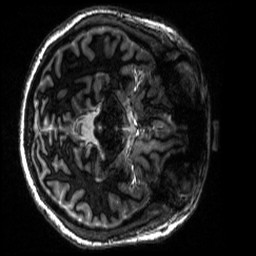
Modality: MP2RAGE
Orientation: axial
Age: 20
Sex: female
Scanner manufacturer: siemens
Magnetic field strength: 6.98 T
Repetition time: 6 s
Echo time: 0.00283 s